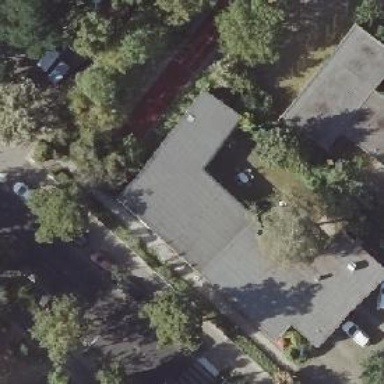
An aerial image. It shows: Flat-roofed commercial building.